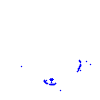
Particle: proton